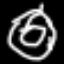
Label: donut